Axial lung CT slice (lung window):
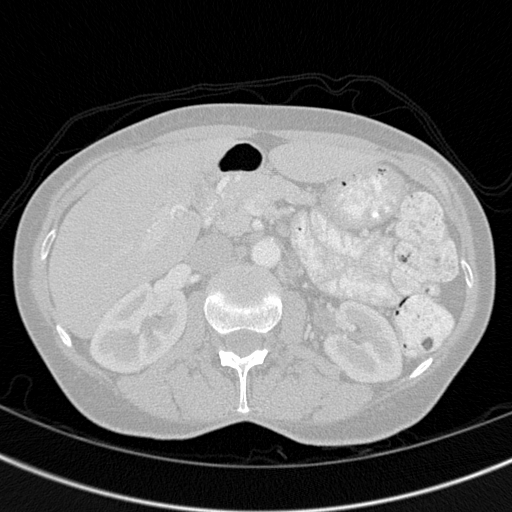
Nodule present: no